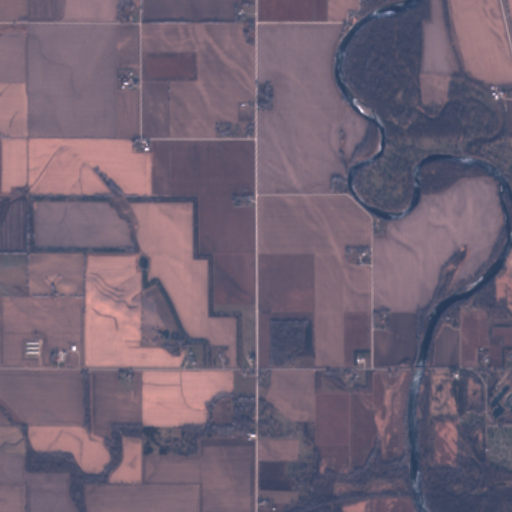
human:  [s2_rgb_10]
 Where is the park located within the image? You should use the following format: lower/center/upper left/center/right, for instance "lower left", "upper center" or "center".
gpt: The park is located in the lower right of the image.
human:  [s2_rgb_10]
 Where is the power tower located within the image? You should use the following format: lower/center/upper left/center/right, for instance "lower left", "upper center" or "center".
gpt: There is no power tower in the image.